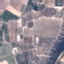
Label: PermanentCrop